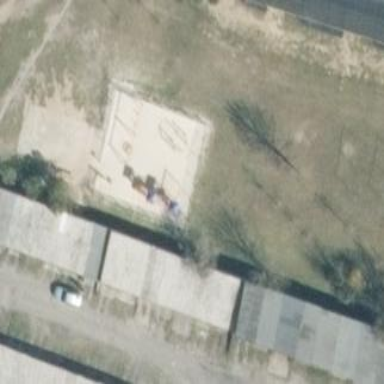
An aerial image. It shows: Playground area for leisure activities on the land.